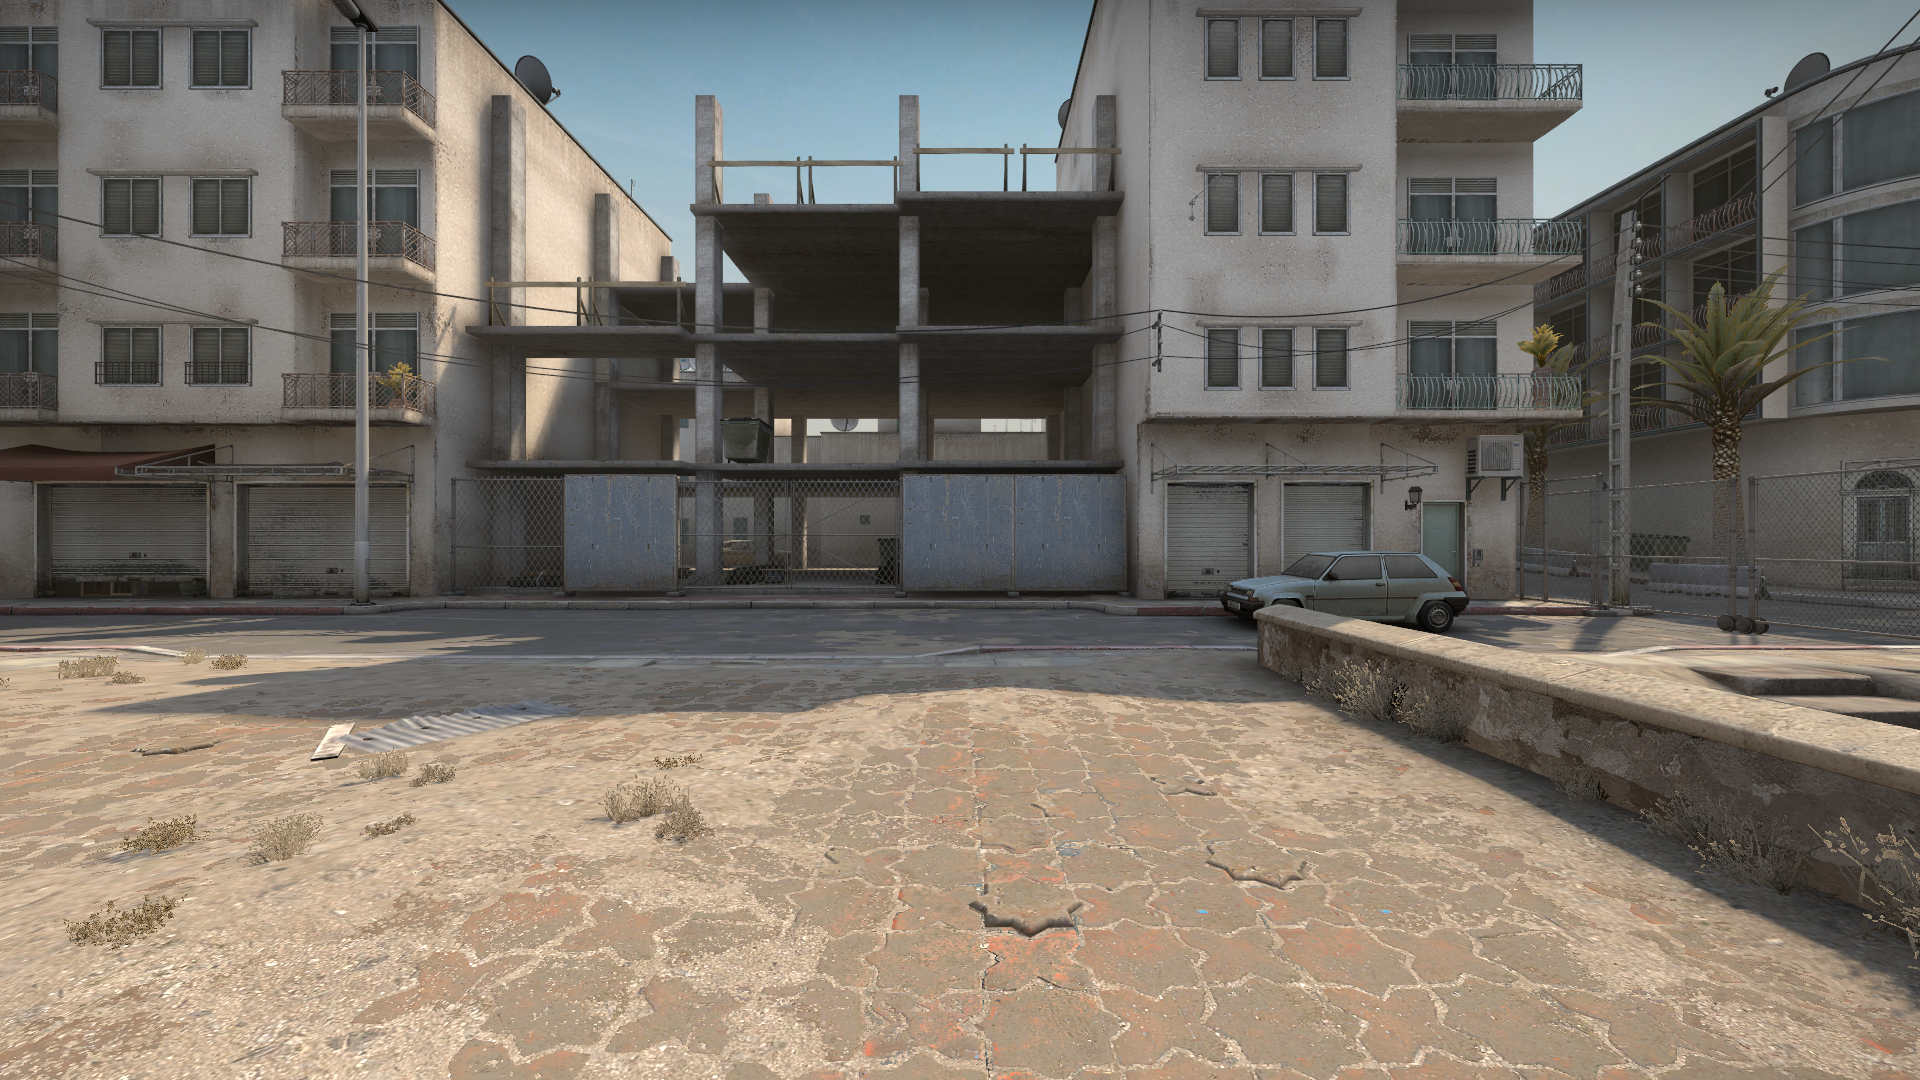
Map: de_dust2